Question: I created a new project in Eclipse called Lottery. The first thing that happened was I recieved a weird icon on my project that I never seen before.

I decided it was nothing and created a new class, called RandomNumberGenerator. Then it gave me the following error:
'''
Implicit super constructor Object() is undefined for default constructor.
Must define an explicit constructor
'''
I have no idea what the problem is. Could somebody help? I can't create another class without an error!
Thanks in advance!
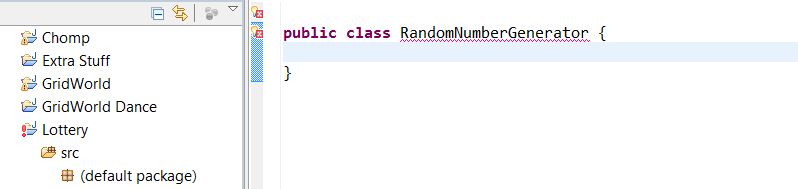
Answer: this will help you
1. in project property dialog , check that JRE System Liabrary is set properly or not in Java Build Path.
2. in same dialog check builders option , if you are using javascript code than this may be happed.